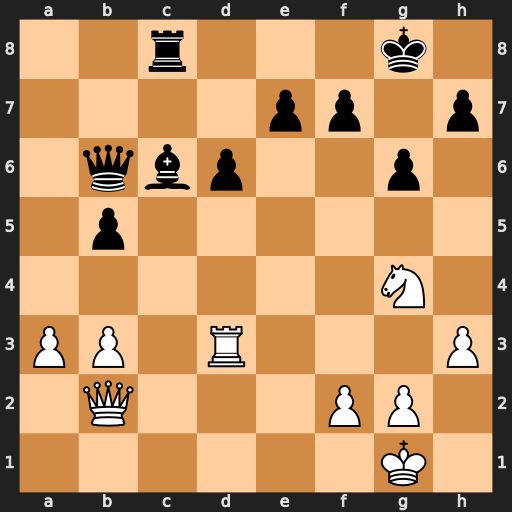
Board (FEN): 2r3k1/4pp1p/1qbp2p1/1p6/6N1/PP1R3P/1Q3PP1/6K1
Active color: w
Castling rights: -
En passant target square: -
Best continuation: Nh6+ Kf8 Qh8#